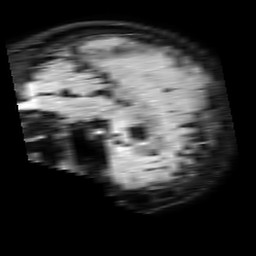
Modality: FLAIR
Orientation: sagittal
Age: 53
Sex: male
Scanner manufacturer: philips
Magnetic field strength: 1.5 T
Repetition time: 6 s
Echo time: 0.1021 s